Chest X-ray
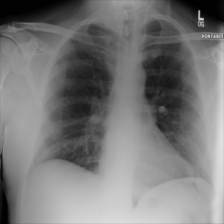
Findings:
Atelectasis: negative
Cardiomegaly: negative
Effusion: negative
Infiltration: negative
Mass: negative
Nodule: negative
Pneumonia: negative
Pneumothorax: negative
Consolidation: negative
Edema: negative
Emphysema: negative
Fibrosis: negative
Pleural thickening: negative
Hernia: negative